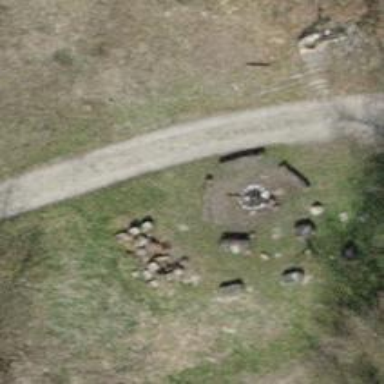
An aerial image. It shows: Picnic table located in leisure land area.